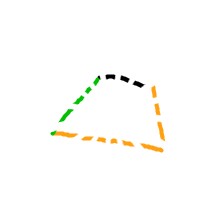
Shape: trapezoid